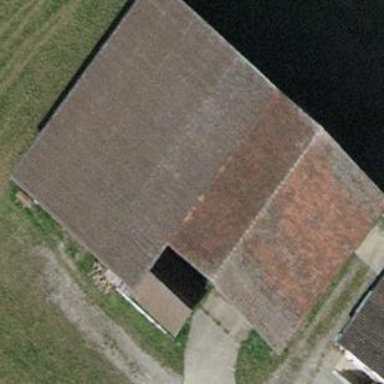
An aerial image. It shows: Building with tile roof.